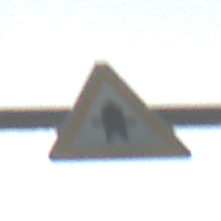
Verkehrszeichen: Vorfahrt
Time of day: SunriseSunset
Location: Outdoor (Special)
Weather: Clear
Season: NotSpecified
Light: Natural